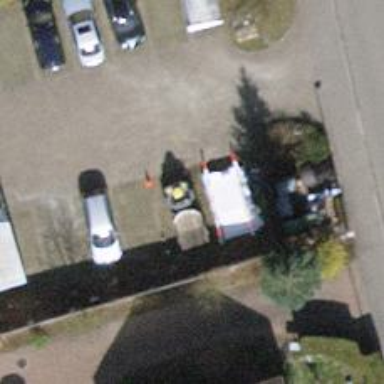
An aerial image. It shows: Parking area.